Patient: sex F, age 56
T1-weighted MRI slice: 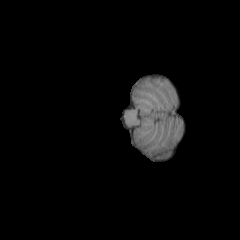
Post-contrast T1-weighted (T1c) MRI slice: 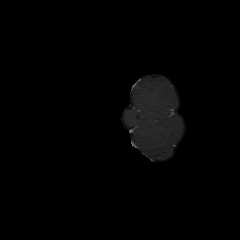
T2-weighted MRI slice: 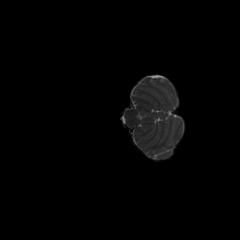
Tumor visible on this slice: no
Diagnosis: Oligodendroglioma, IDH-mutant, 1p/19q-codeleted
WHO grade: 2